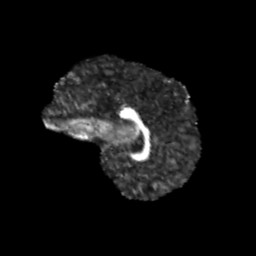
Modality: FA
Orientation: sagittal
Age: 13
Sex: male
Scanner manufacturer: siemens
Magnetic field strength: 3 T
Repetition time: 3.8 s
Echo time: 0.07 s